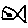
Label: fish